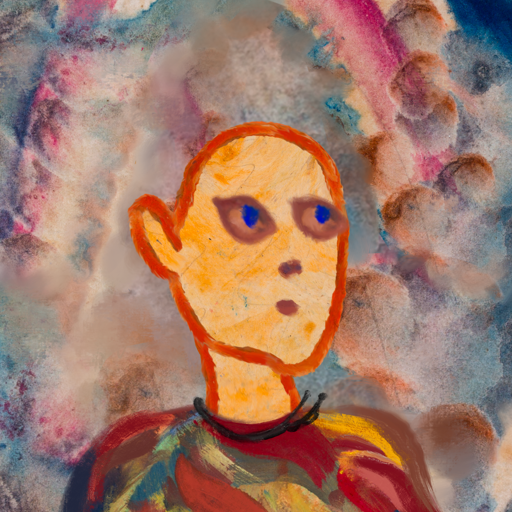
Background: Rupkatha, Head And Neck Side: Experience, Face Side: Mother_And_Son_Mother, Bust: Mother_And_Son_Son, Hair Side: Blank, Head Accessory: Blank, Second Necklace: Blank, Necklace: Orphan, Baby: Blank